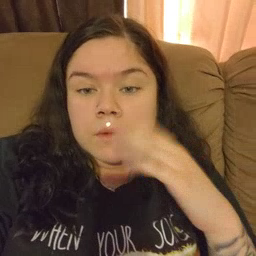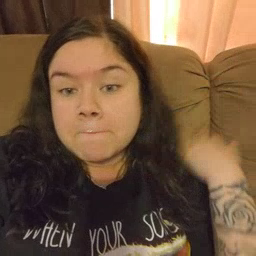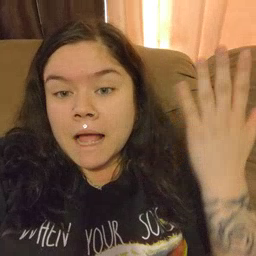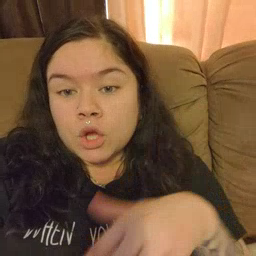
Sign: backyard